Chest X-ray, PA view. Patient: 57 years old, sex F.
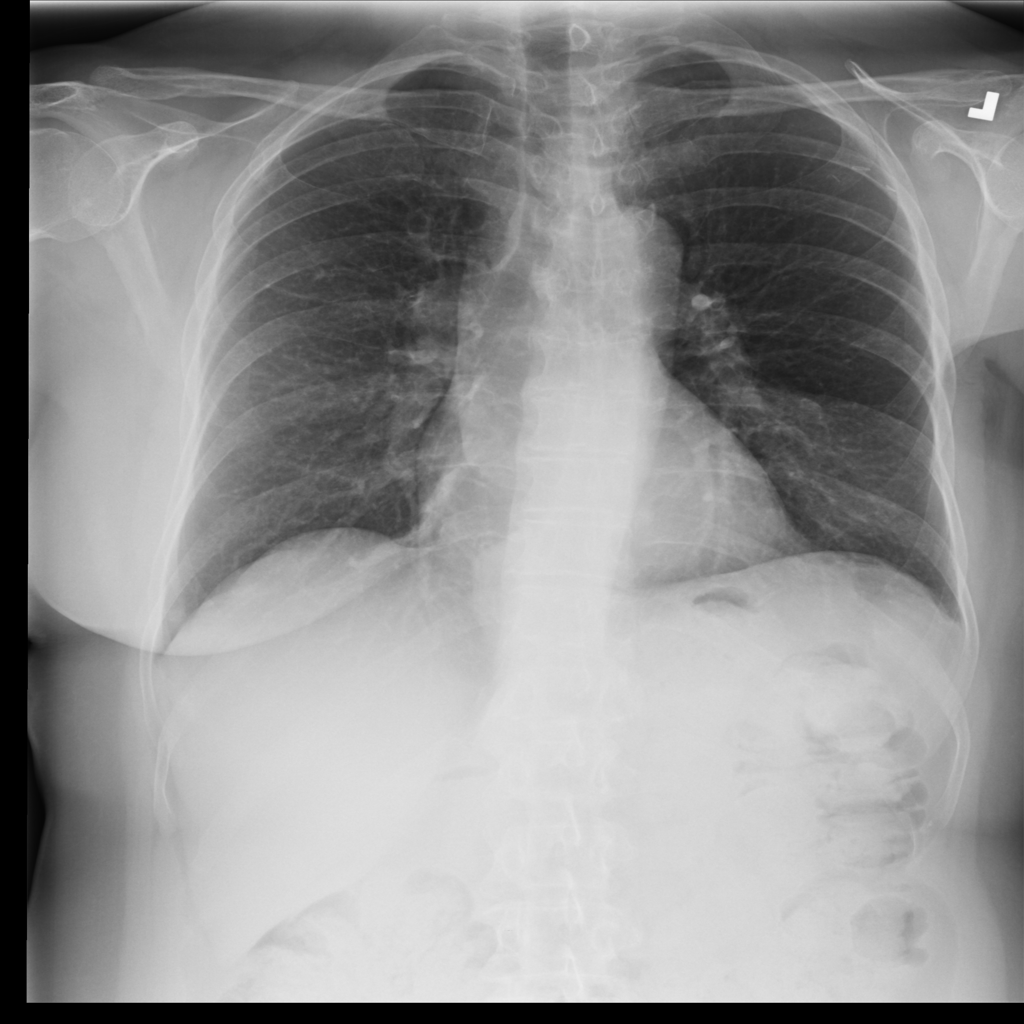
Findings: No Finding